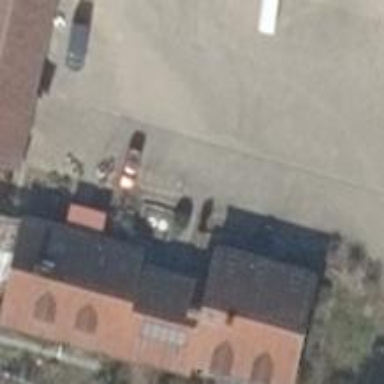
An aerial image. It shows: Semidetached house with gabled roof.